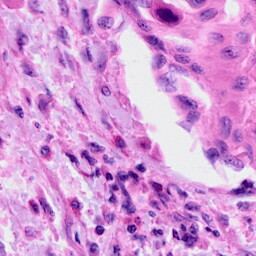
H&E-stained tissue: Cervix